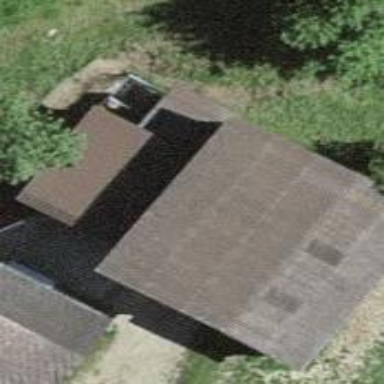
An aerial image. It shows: Barn.